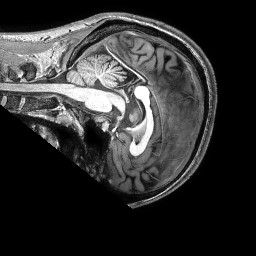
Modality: T1w
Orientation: sagittal
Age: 20
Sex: male